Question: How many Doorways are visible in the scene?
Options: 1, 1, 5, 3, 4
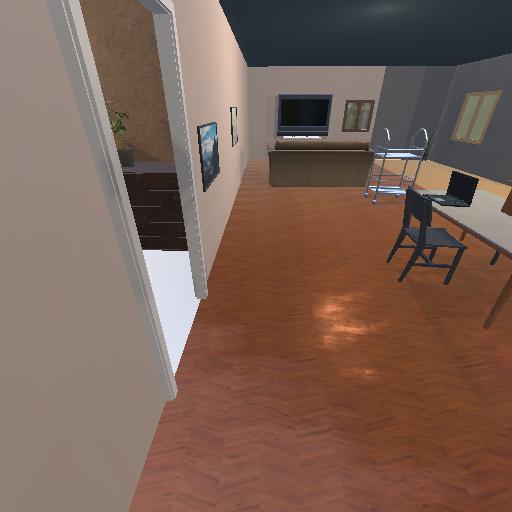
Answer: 1